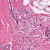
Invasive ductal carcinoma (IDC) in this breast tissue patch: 0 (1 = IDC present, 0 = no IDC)